Field crop: maize
Growth stage: 2
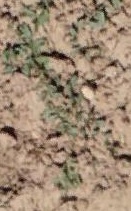
Species: convolvulus